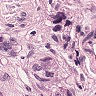
Metastatic tissue present: yes